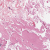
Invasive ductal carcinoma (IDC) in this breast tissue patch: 0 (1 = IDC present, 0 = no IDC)